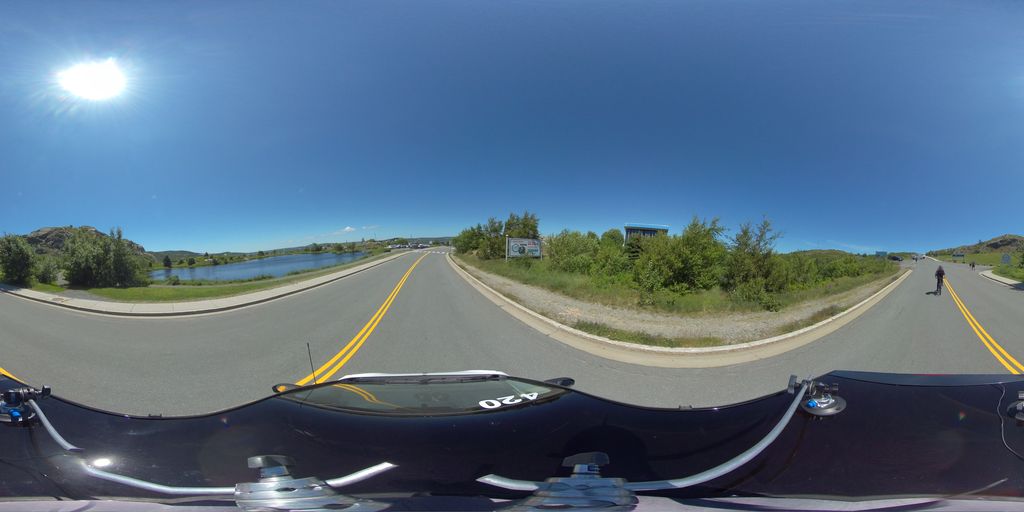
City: st_johns